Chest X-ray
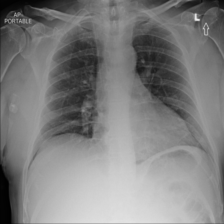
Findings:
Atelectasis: negative
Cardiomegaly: negative
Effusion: negative
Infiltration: negative
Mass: negative
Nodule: negative
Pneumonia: negative
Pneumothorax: negative
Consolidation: negative
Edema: negative
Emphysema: negative
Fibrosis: negative
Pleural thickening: negative
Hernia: negative